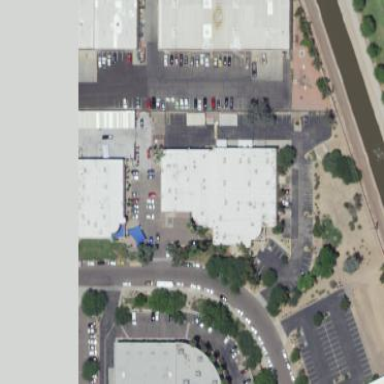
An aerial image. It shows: Commercial building.